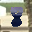
Label: 8